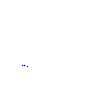
Particle: kaon